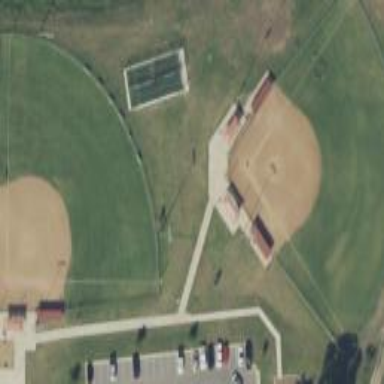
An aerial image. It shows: Softball pitch for leisure sports.